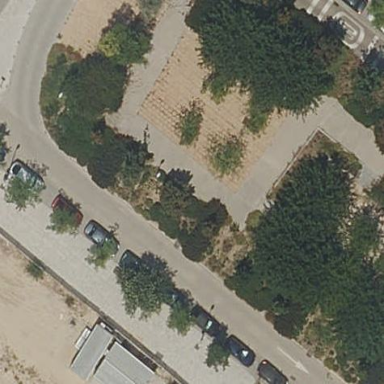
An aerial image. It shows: Garden that is leisure land.